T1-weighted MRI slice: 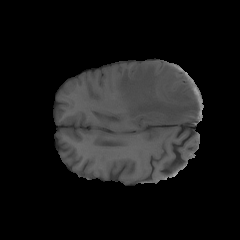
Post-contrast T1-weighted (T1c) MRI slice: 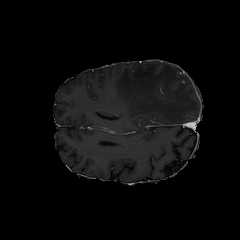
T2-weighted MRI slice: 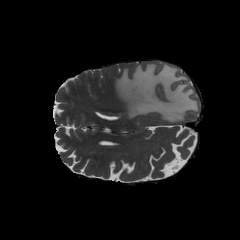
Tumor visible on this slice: yes